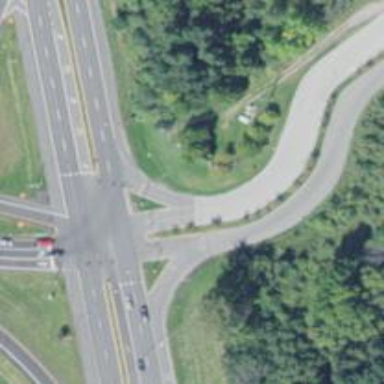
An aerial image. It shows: Trunk link highway.